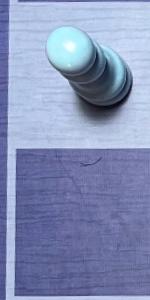
Label: Empty